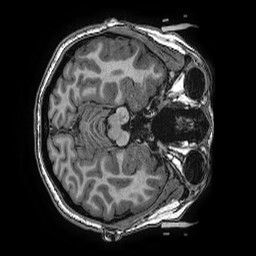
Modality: T1w
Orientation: axial
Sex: female
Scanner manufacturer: ge
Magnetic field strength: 3 T
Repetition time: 0.0077 s
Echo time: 0.003436 s